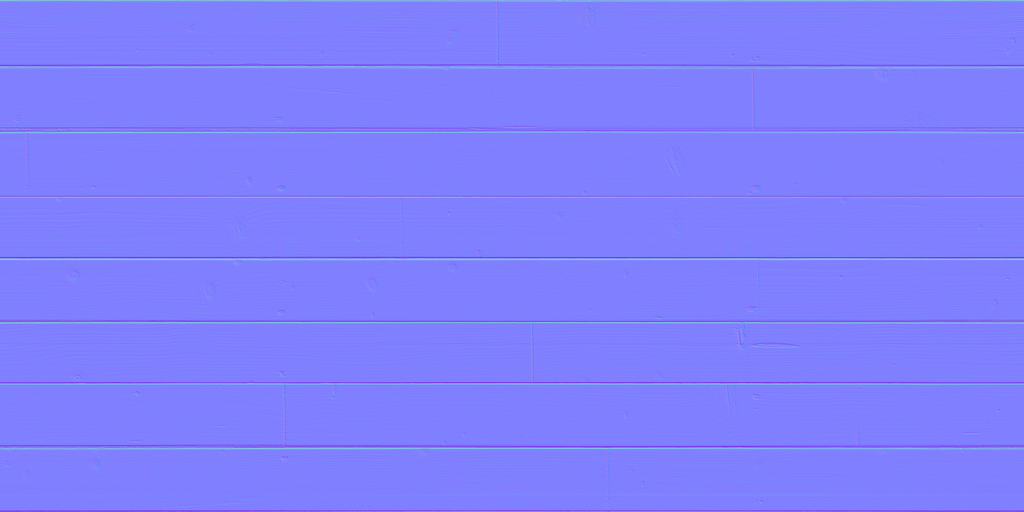
Texture map type: NormalGL